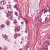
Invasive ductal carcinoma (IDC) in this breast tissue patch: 0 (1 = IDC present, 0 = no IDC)